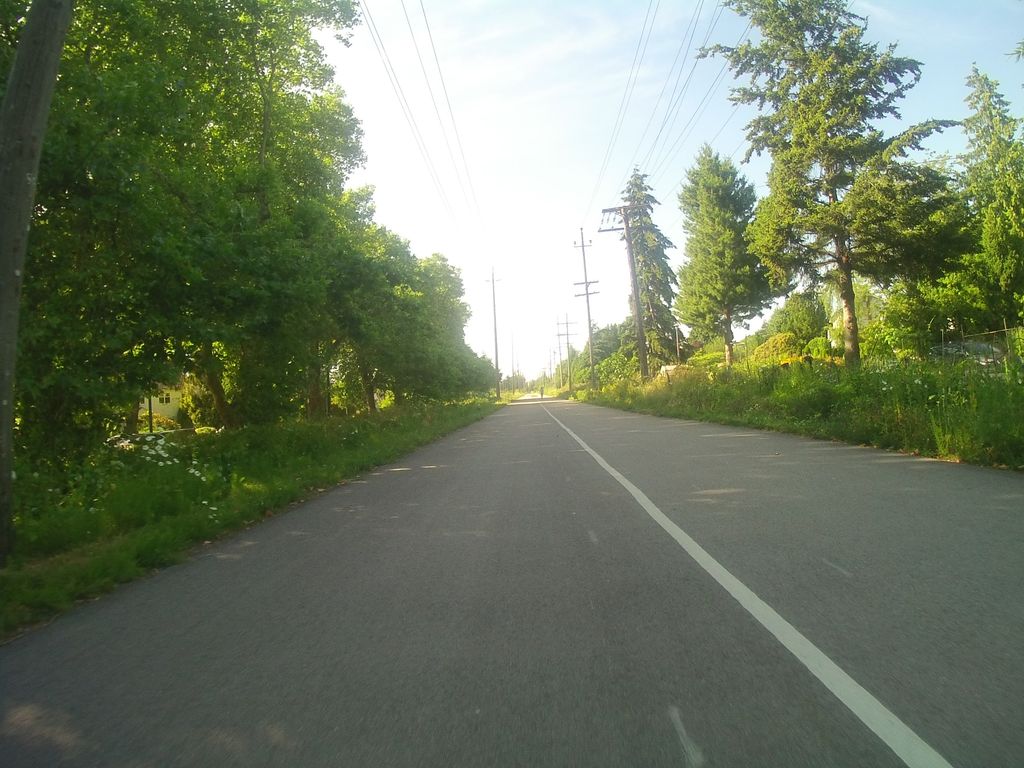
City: vancouver